Question: >
<URL>
I'm trying to learn to design a application, but I'm stuck.
For a example, how would I code/get this kind GUI ( Background image, navigation, the engineering icon in the up left corner, styled minimize and quit icons ... etc ) in C/Win32API as represented on that picture?

Thanks.
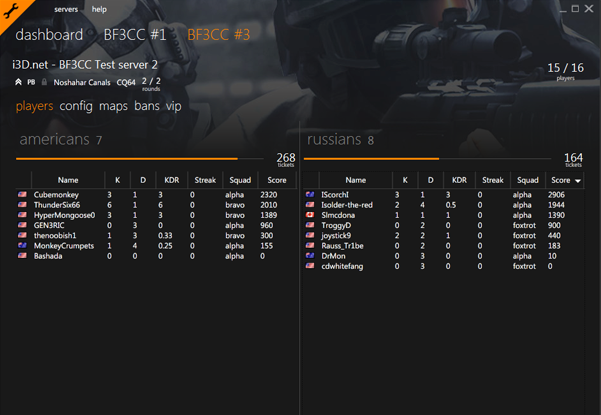
Answer: This is called "skinning".
See this article for example: <URL>
All you have to do is to create the 'HBITMAP' object (load it from Resource or from File) and the use the 'SelectObject' to choose it as a background.